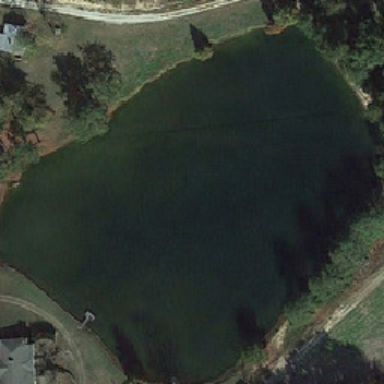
The green field is part of a square lake .